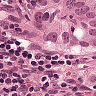
Metastatic tissue present: yes